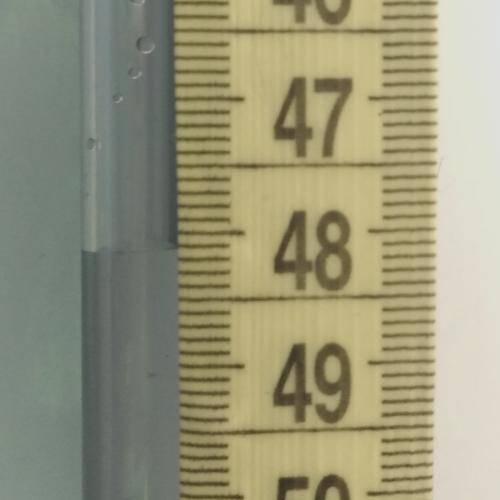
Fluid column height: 48.1 cm